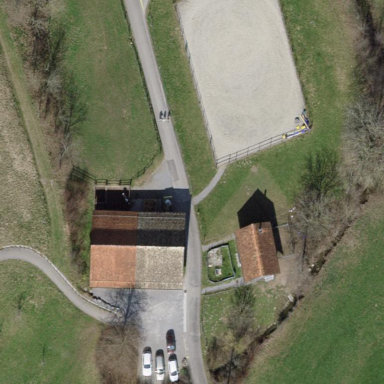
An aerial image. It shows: There is sandy equestrian pitch with fence around it.